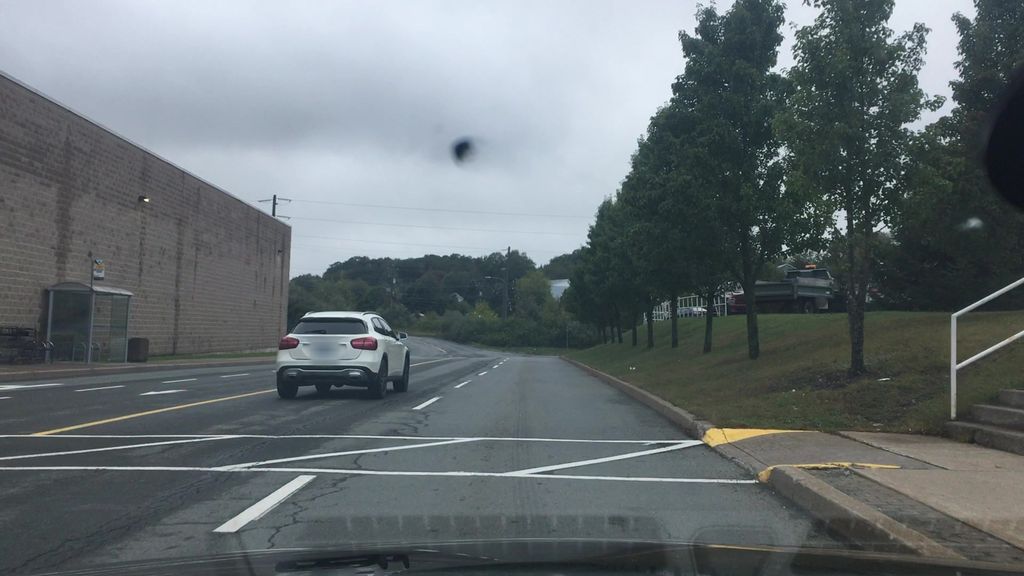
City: halifax